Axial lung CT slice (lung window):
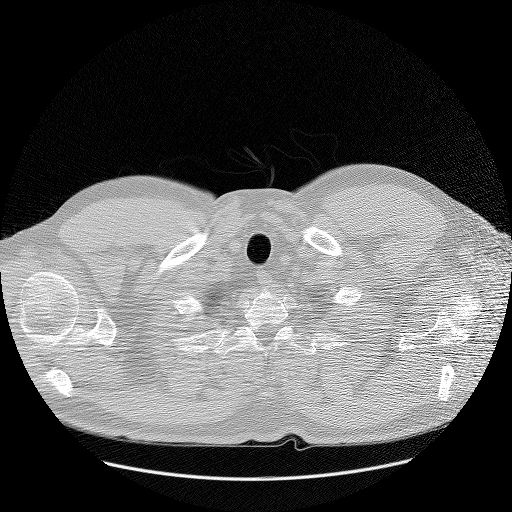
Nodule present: no